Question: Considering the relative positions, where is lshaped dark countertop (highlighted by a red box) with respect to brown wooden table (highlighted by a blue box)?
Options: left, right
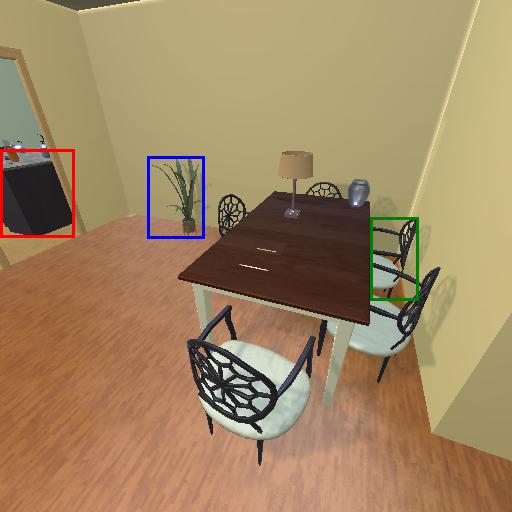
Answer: left